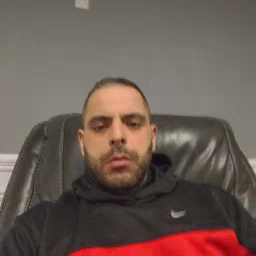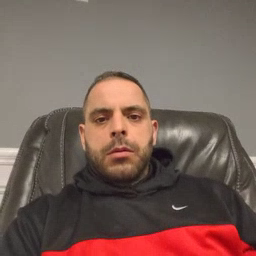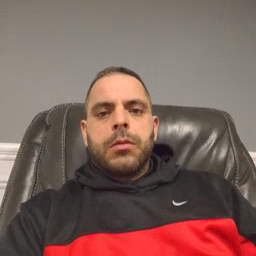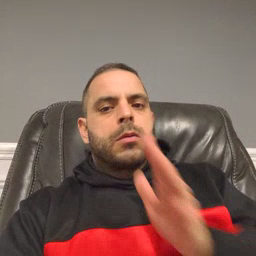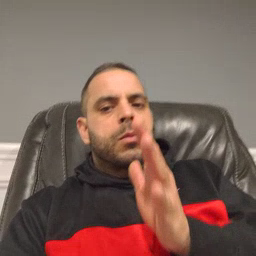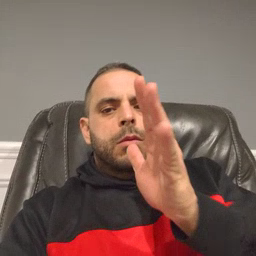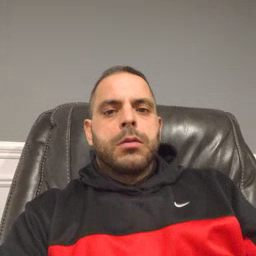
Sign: grandma